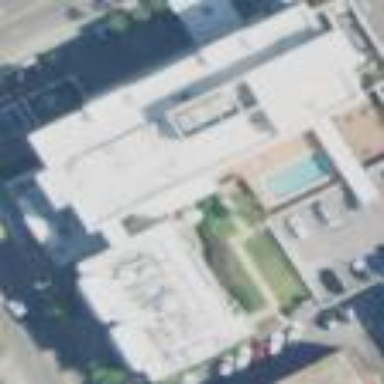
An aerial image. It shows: Hotel building.